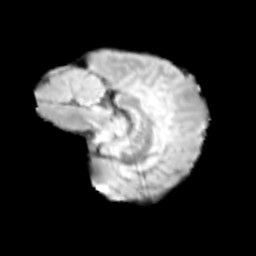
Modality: T2w
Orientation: sagittal
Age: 10
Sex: male
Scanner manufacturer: siemens
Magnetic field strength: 3 T
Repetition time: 3.8 s
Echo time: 0.07 s